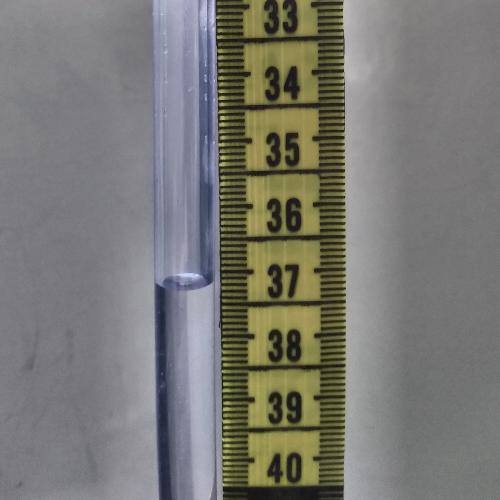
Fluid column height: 37.2 cm